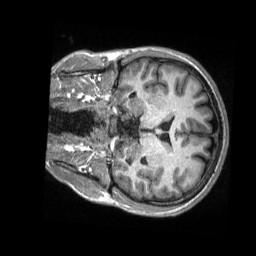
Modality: T1w
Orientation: coronal
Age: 22
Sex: male
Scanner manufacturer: siemens
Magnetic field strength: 3 T
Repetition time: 2.3 s
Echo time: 0.00288 s